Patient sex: F
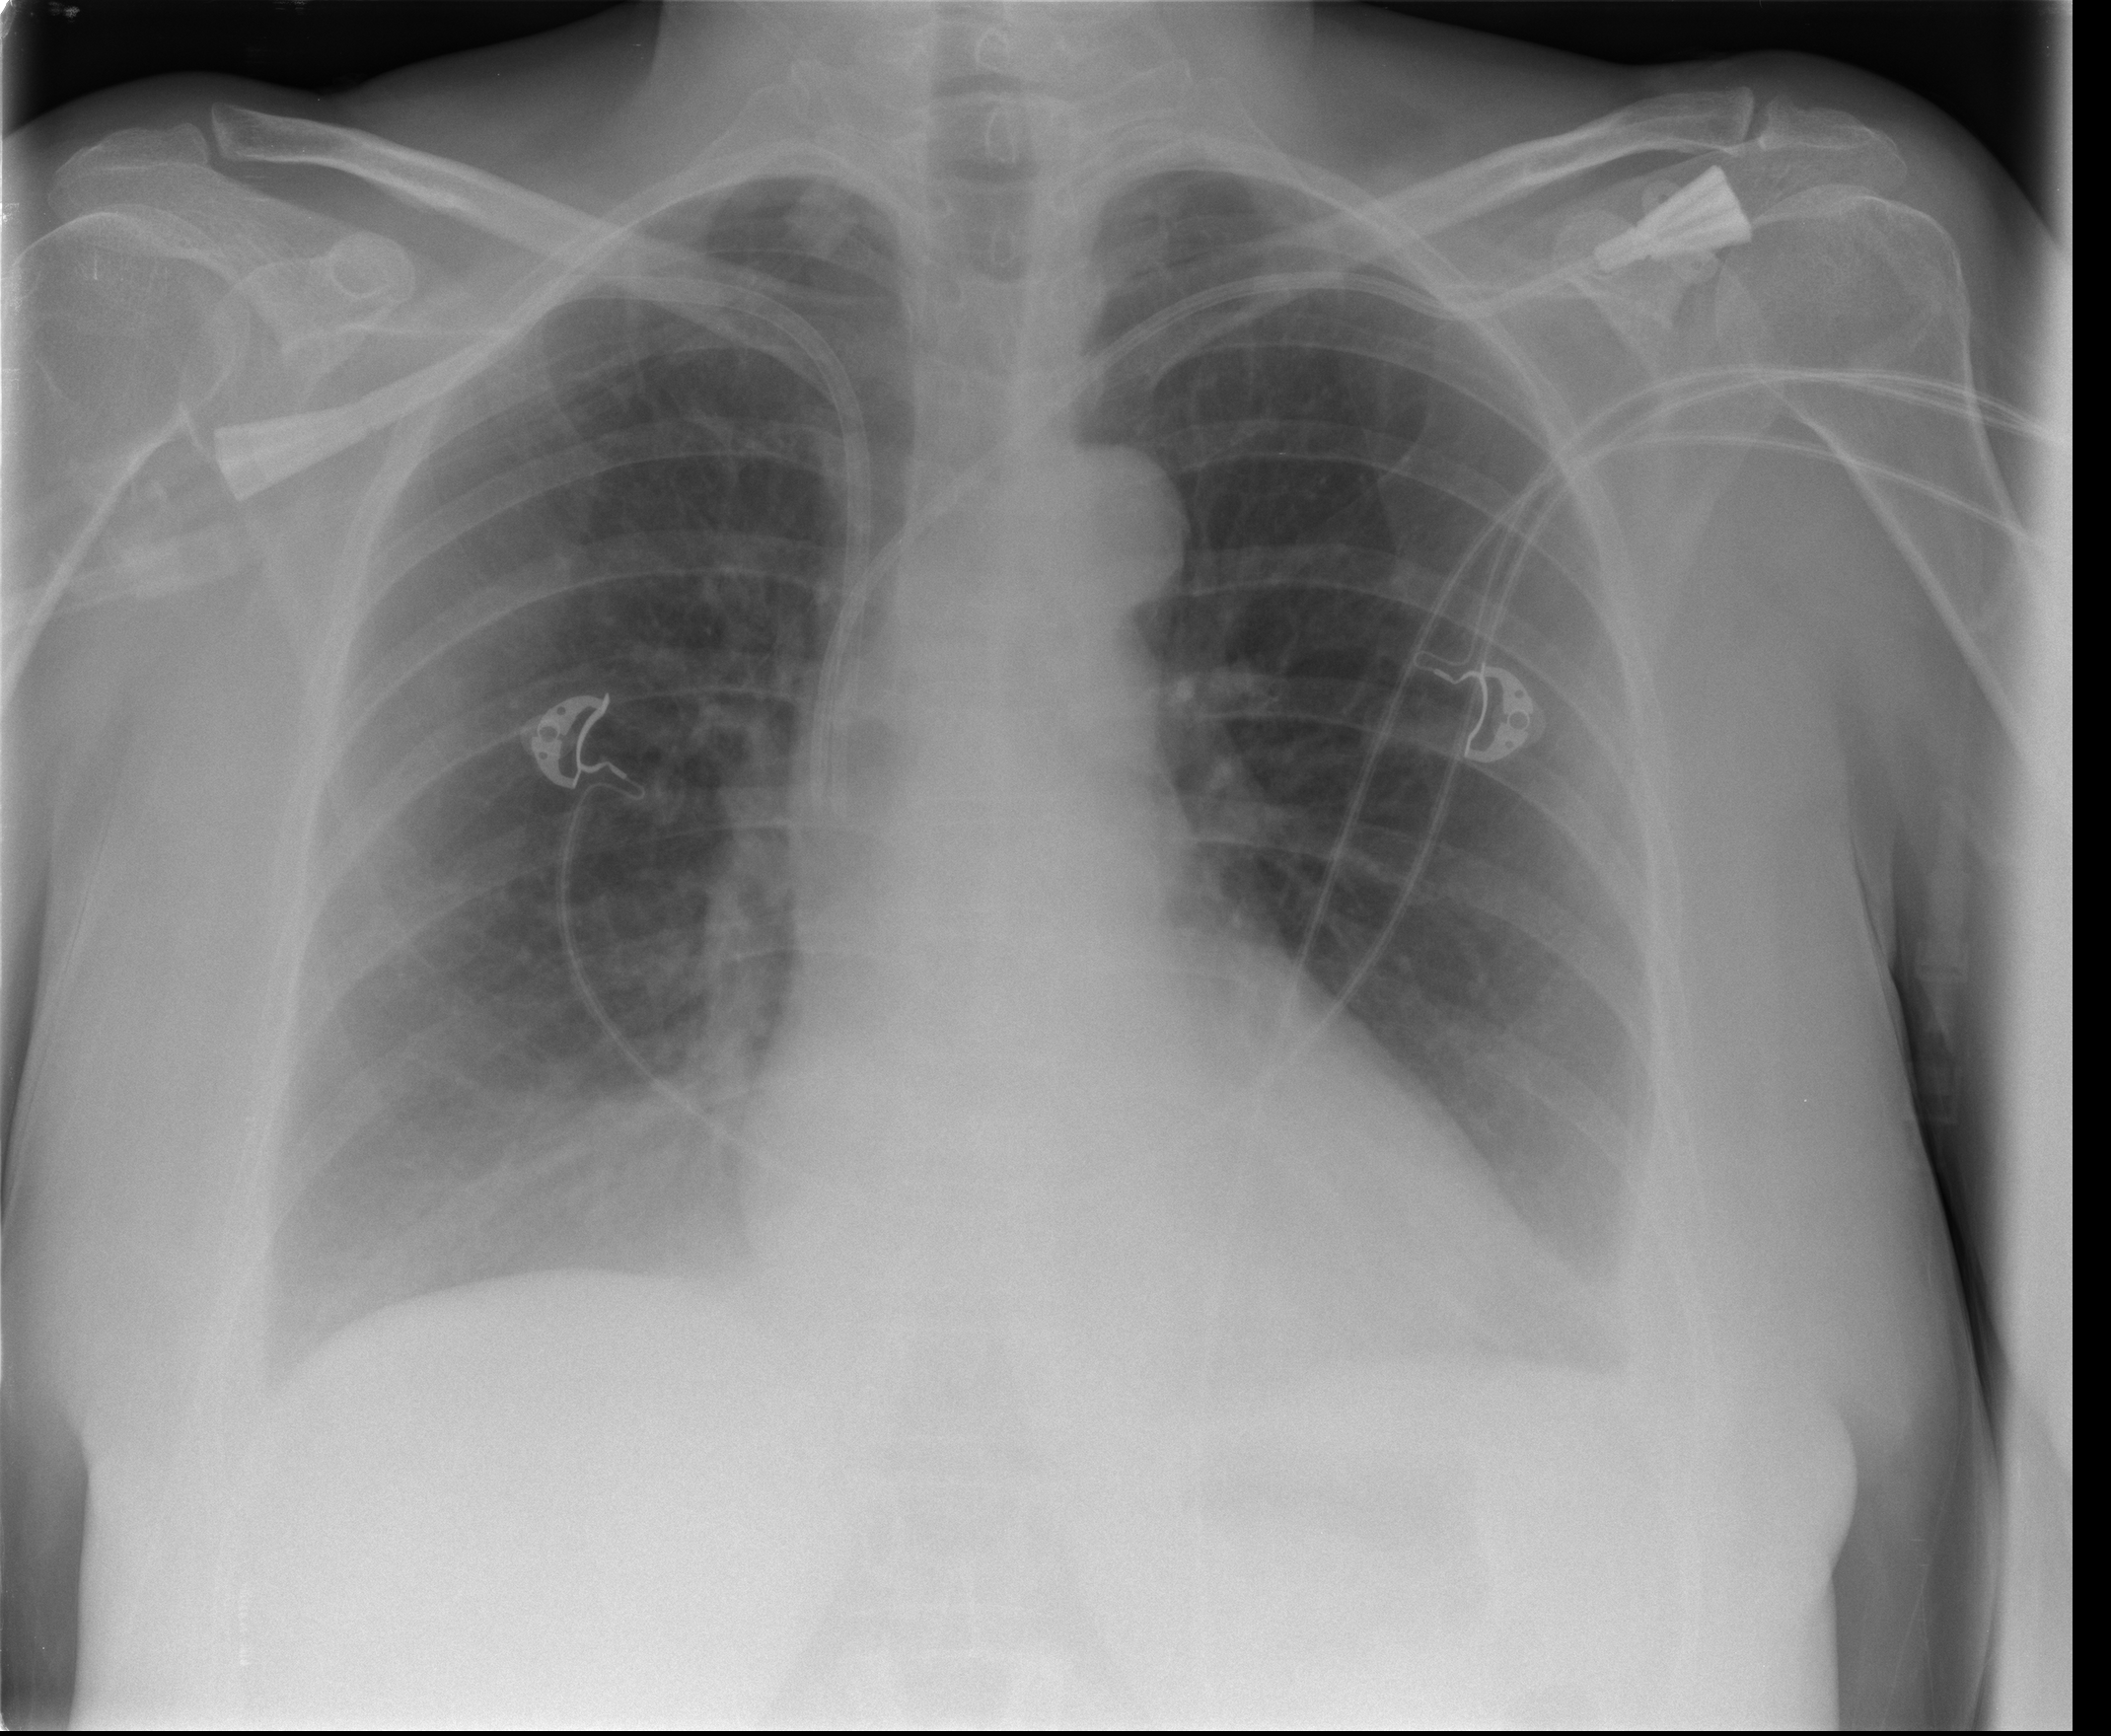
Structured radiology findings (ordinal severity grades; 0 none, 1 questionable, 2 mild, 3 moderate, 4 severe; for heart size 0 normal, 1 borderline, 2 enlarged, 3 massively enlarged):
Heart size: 0
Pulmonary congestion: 0
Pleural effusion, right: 1
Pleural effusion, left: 2
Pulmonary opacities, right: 0
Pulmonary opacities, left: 0
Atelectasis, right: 2
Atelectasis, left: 2